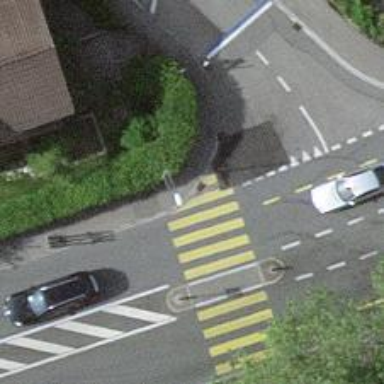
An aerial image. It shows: Kerb barrier.